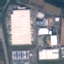
Land use / land cover class: Industrial